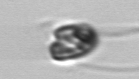
Label: flagellate_morphotype1